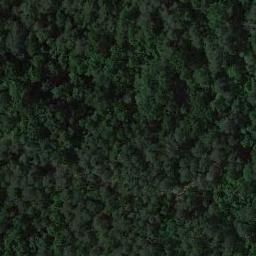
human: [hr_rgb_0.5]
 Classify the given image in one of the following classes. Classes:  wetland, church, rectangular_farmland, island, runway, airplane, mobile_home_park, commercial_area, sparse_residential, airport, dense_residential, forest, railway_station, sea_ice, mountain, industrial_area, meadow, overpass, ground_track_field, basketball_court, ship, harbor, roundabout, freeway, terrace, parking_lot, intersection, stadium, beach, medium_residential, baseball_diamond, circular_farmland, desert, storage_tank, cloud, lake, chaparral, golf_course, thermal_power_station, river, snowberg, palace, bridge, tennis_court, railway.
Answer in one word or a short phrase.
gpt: forest